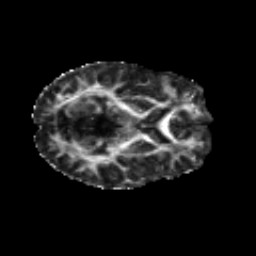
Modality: FA
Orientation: axial
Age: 30
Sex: female
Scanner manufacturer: siemens
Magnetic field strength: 3 T
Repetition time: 8.8 s
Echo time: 0.085 s